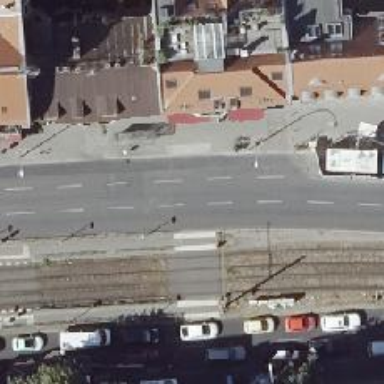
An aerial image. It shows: Asphalt footway with unmarked crossing.